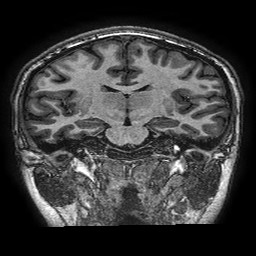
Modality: T1w
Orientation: sagittal
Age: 18
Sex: female
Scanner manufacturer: ge
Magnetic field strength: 3 T
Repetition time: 0.00766 s
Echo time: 0.003476 s